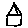
Label: house